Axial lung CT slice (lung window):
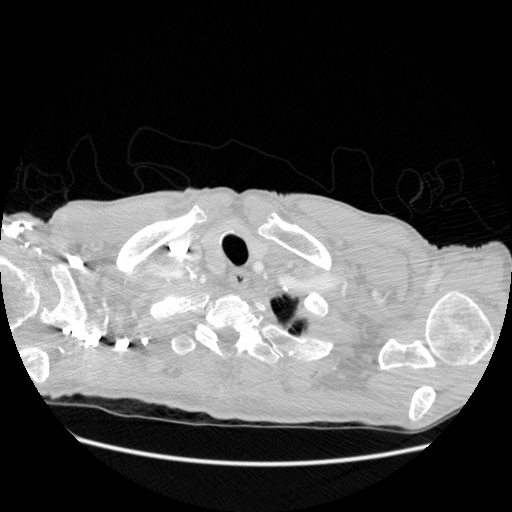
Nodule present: no